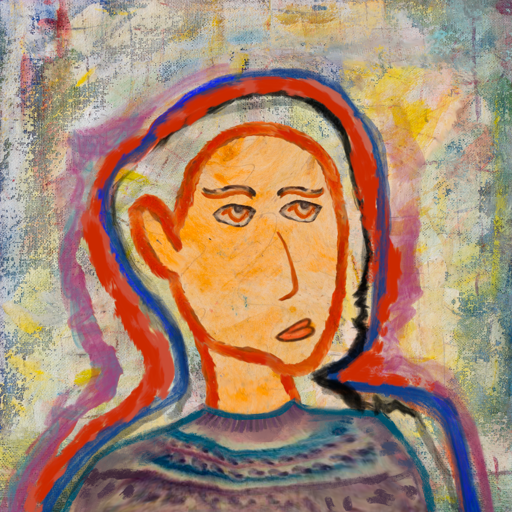
Background: Irani, Head And Neck Side: Experience, Face Side: Experience, Bust: HillGirl, Hair Side: Experience, Head Accessory: Blank, Second Necklace: Blank, Necklace: Blank, Baby: Blank